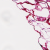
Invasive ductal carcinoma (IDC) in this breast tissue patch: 0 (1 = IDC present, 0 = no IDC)